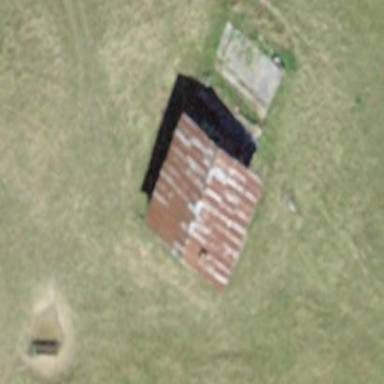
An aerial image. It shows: Building with gabled roof made of zinc. The roof is oriented across the building.